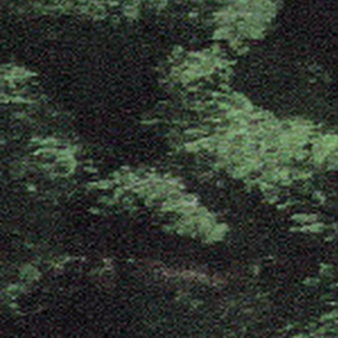
Label: other